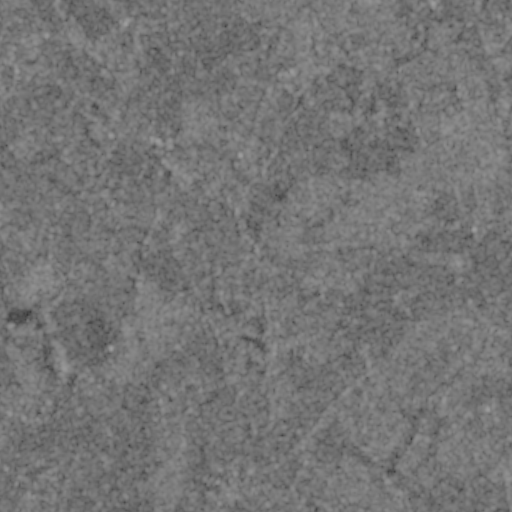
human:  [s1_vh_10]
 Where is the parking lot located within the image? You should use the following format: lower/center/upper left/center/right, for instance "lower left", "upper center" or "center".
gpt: The parking lot is located in the lower center of the image.
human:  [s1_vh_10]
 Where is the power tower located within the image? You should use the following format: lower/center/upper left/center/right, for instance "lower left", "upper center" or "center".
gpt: The power tower is located in the upper right of the image.
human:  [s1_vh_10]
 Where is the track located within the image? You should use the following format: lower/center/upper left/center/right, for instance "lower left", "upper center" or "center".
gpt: There is no track in the image.

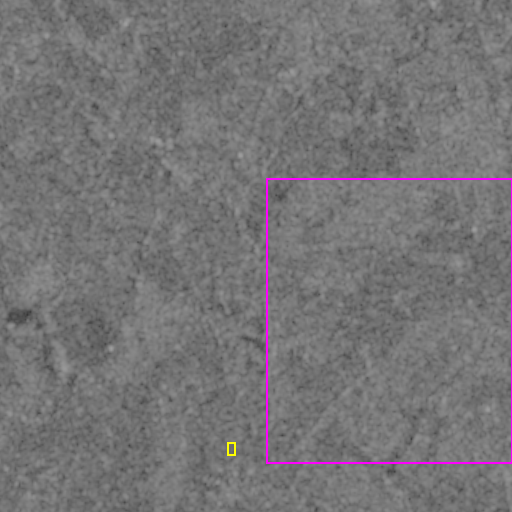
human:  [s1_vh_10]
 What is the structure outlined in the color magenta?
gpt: The structure outlined in magenta is a crop field.
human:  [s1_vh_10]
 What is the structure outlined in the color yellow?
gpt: The structure outlined in yellow is a park.
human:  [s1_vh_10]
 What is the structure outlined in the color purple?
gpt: There is no purple outline.